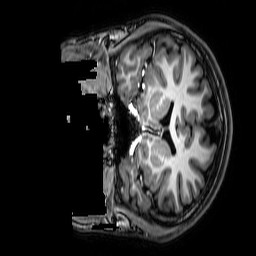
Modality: T1w
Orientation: coronal
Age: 15
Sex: male
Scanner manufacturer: philips
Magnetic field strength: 3 T
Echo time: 0.0038 s